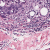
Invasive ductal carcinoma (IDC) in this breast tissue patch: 1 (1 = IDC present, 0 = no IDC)